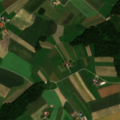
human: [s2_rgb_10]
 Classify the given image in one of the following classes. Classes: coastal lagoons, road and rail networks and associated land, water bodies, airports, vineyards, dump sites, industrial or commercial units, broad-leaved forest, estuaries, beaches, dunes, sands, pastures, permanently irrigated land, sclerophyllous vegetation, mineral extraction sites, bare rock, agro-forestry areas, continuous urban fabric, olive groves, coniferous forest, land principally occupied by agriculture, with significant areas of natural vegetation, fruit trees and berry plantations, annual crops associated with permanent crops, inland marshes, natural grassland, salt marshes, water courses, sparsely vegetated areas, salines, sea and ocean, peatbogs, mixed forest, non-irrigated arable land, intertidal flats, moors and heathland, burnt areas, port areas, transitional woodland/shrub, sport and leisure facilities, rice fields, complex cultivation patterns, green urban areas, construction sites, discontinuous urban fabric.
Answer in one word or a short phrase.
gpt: non-irrigated arable land, pastures, complex cultivation patterns, mixed forest